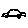
Label: car